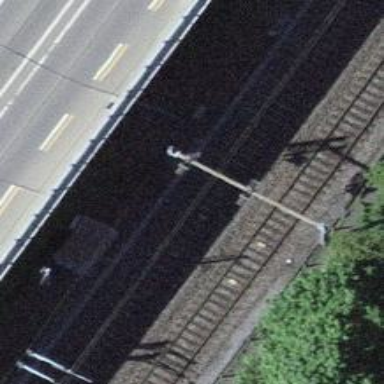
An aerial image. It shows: Railway signal.